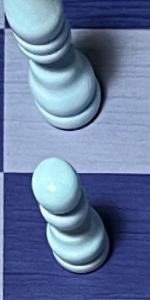
Label: Pawn_White